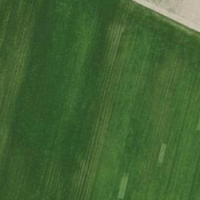
EUNIS habitat code: 52
Species observed at this site:
Ciconia ciconia
Saxicola rubetra
Falco columbarius
Linaria cannabina